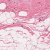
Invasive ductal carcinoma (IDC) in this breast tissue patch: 0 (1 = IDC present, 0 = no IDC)